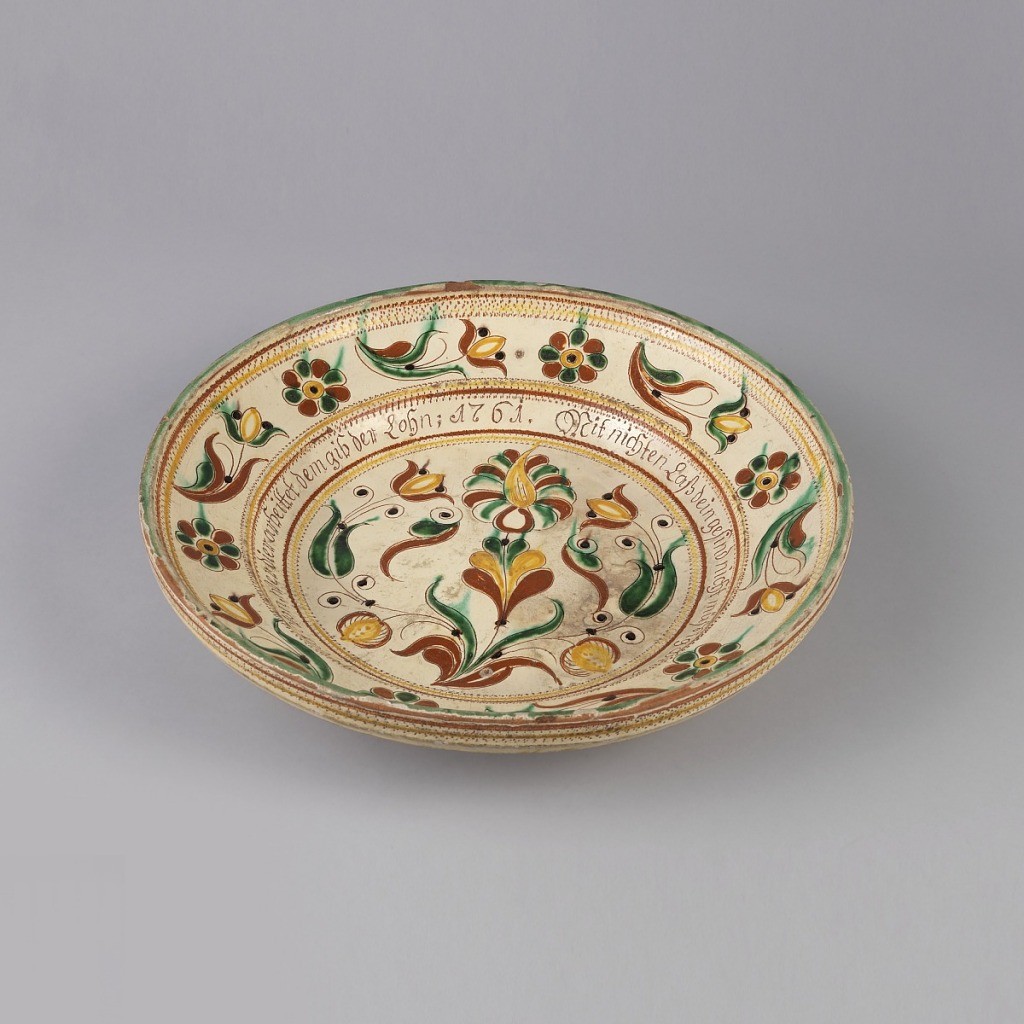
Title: Dish
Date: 1761
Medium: Glazed earthenware
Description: Earthenware dish decorated with floral pattern at center and around rim in yellow, red, and green outlined in black, with inscription in red in center band.